Field crop: tomato
Growth stage: 2
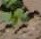
Species: solanum